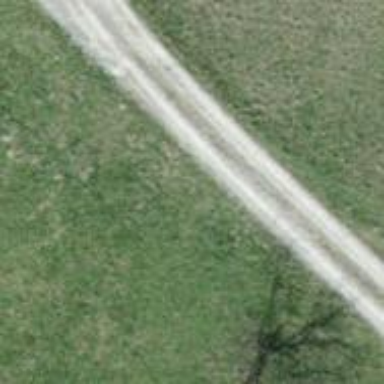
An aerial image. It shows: Compacted grade3 track.